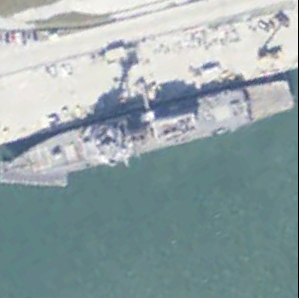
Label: destroyer